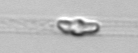
Label: Dactyliosolen_blavyanus